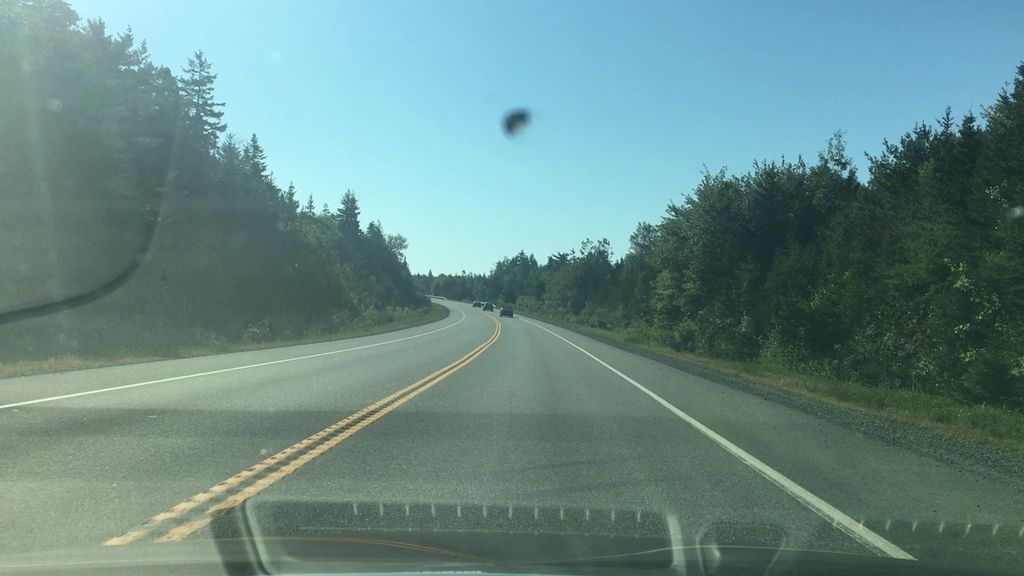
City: halifax